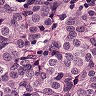
Metastatic tissue present: yes